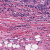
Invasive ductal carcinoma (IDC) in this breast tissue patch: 1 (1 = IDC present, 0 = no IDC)